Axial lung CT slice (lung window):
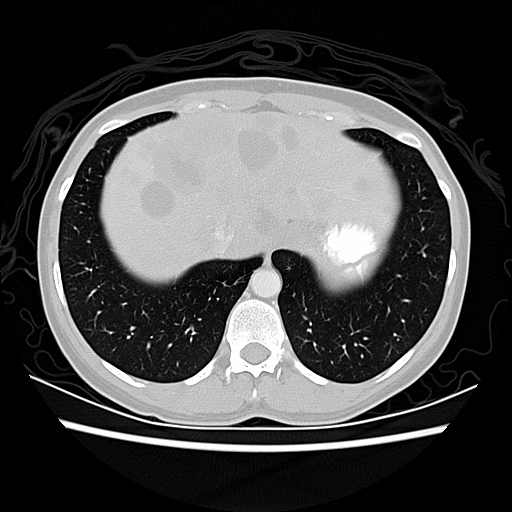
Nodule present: no